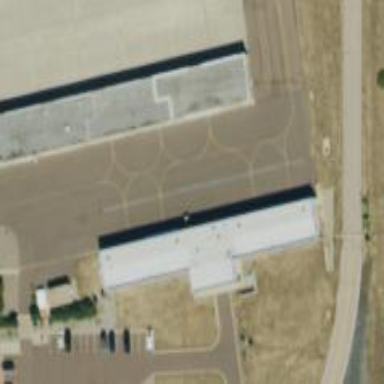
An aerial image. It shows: View of taxiway at the airport.